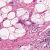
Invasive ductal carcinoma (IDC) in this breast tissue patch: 0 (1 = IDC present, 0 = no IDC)